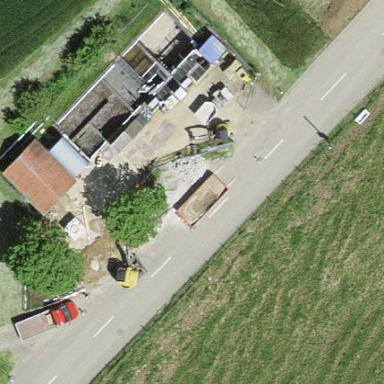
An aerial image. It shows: Wastewater plant.